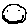
Label: smiley face